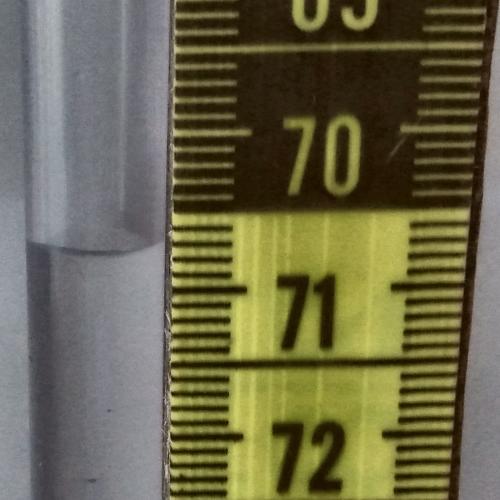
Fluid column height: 70.7 cm